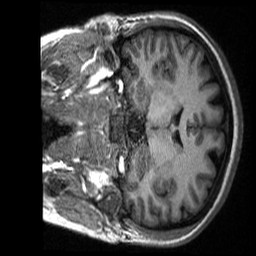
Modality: T1w
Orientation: coronal
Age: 38
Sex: female
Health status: healthy
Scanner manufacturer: siemens
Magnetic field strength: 3 T
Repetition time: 2.3 s
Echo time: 0.00298 s